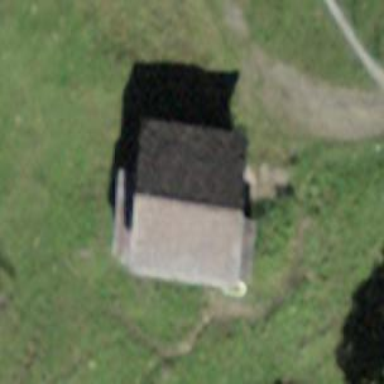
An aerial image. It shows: Barn.